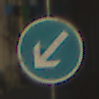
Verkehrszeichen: VorgeschriebeneVorbeifahrtLinks
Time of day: Midday
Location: Outdoor (Urban)
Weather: Clear
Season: NotSpecified
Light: Natural